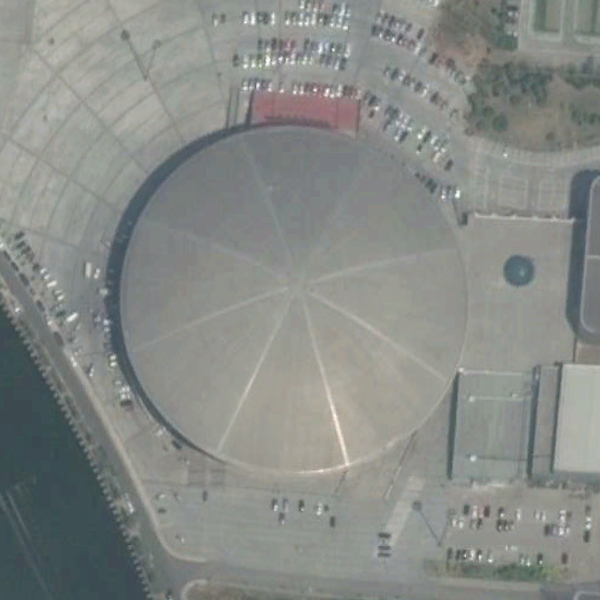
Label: Center